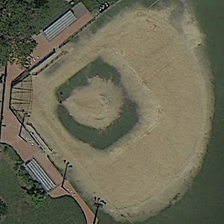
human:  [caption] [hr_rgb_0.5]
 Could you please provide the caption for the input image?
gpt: a baseball field is near several green trees .

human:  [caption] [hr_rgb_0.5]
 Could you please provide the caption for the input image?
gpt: the baseball field field is surrounded by dark green trees .

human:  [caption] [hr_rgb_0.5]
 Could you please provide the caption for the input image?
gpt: a baseball field is a fan, near the side of the road .

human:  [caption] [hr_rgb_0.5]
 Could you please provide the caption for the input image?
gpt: a baseball field is near several green trees .

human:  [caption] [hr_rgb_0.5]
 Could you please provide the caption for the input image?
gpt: a baseball field is a fan, near the side of the road .